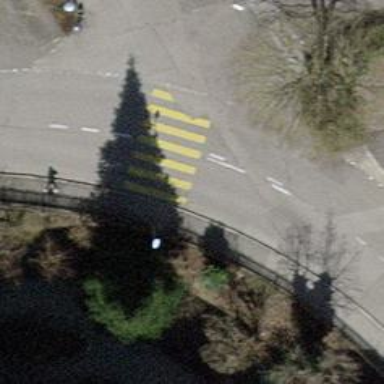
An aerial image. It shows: Zebra crossing on the road.